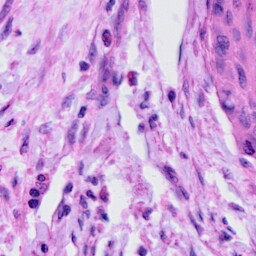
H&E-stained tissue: Cervix